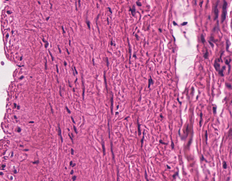
Tumor epithelial tissue: no
Tumor-associated stroma tissue: yes
Normal tissue: no